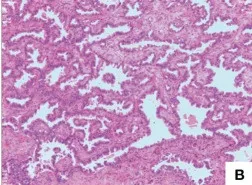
Surgical pathology. (B) This lesions was an invasive adenocarcinoma, predominantly characterised by an acinar growth pattern. The tumour dimensions were 1.8 cm x 1 cm x 0.8 cm, and there was no involvement of the pleura or bronchi or evidence of vascular invasion or perineural invasion. Tumour spread through air space (STAS) is observed.
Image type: pathology (h&e)